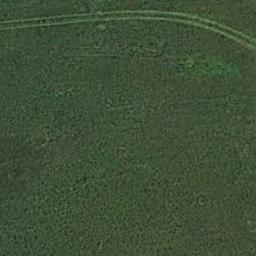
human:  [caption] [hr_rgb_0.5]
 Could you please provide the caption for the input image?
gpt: The meadow is dense but uneven .

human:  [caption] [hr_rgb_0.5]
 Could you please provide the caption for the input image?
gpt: There is a road go through the meadow .

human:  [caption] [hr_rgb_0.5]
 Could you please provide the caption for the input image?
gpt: This meadow has dense grasses and a trail is also on the meadow .

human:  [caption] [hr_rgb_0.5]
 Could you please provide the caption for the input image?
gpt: The entire image is dominated by grass .

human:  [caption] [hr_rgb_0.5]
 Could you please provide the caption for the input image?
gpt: A dense meadow with many green grass .